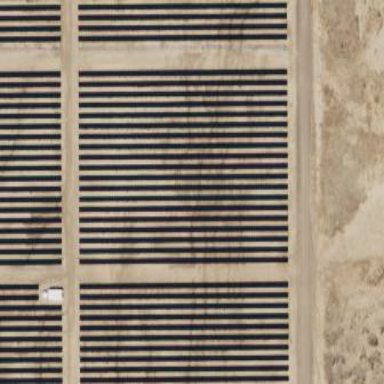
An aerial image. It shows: Solar power generator utilizing photovoltaic panels.